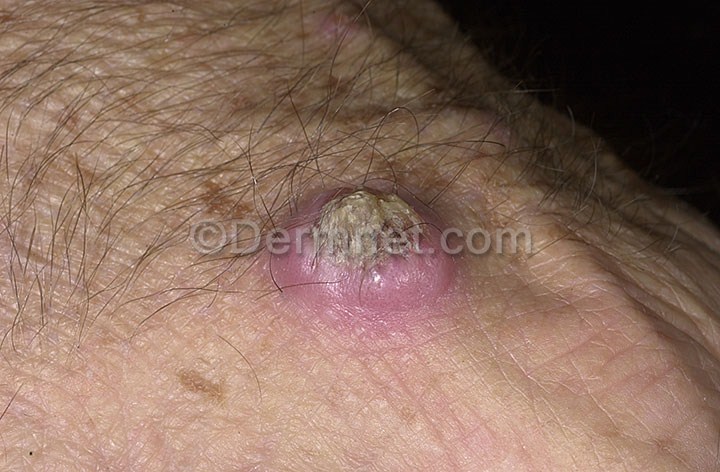
Disease: Seborrheic Keratoses and other Benign Tumors